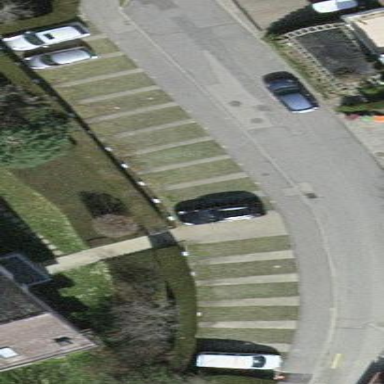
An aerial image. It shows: Parking lane.